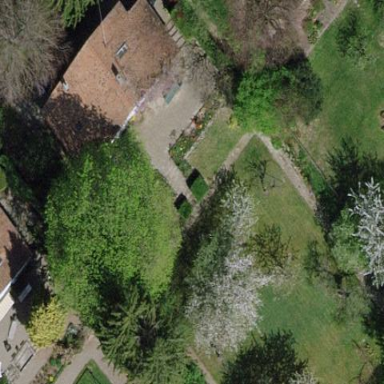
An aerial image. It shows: Garden surrounded by fence.